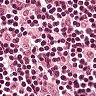
Metastatic tissue present: no